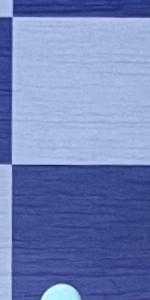
Label: Empty